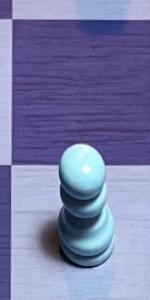
Label: Pawn_White